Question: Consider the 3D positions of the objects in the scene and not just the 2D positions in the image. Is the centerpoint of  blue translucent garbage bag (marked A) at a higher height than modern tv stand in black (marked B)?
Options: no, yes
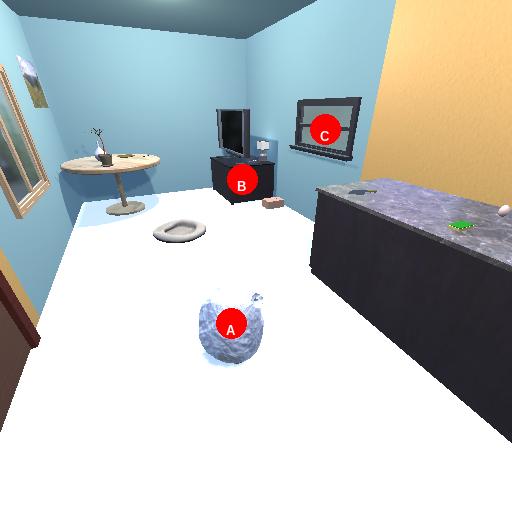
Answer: no